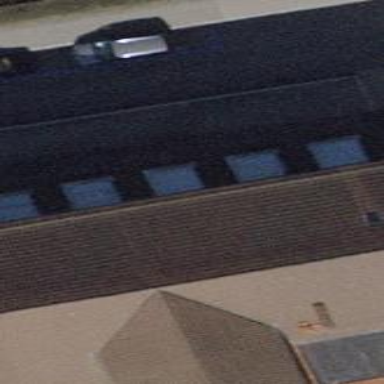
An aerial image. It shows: Building part with flat roof.